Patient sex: F
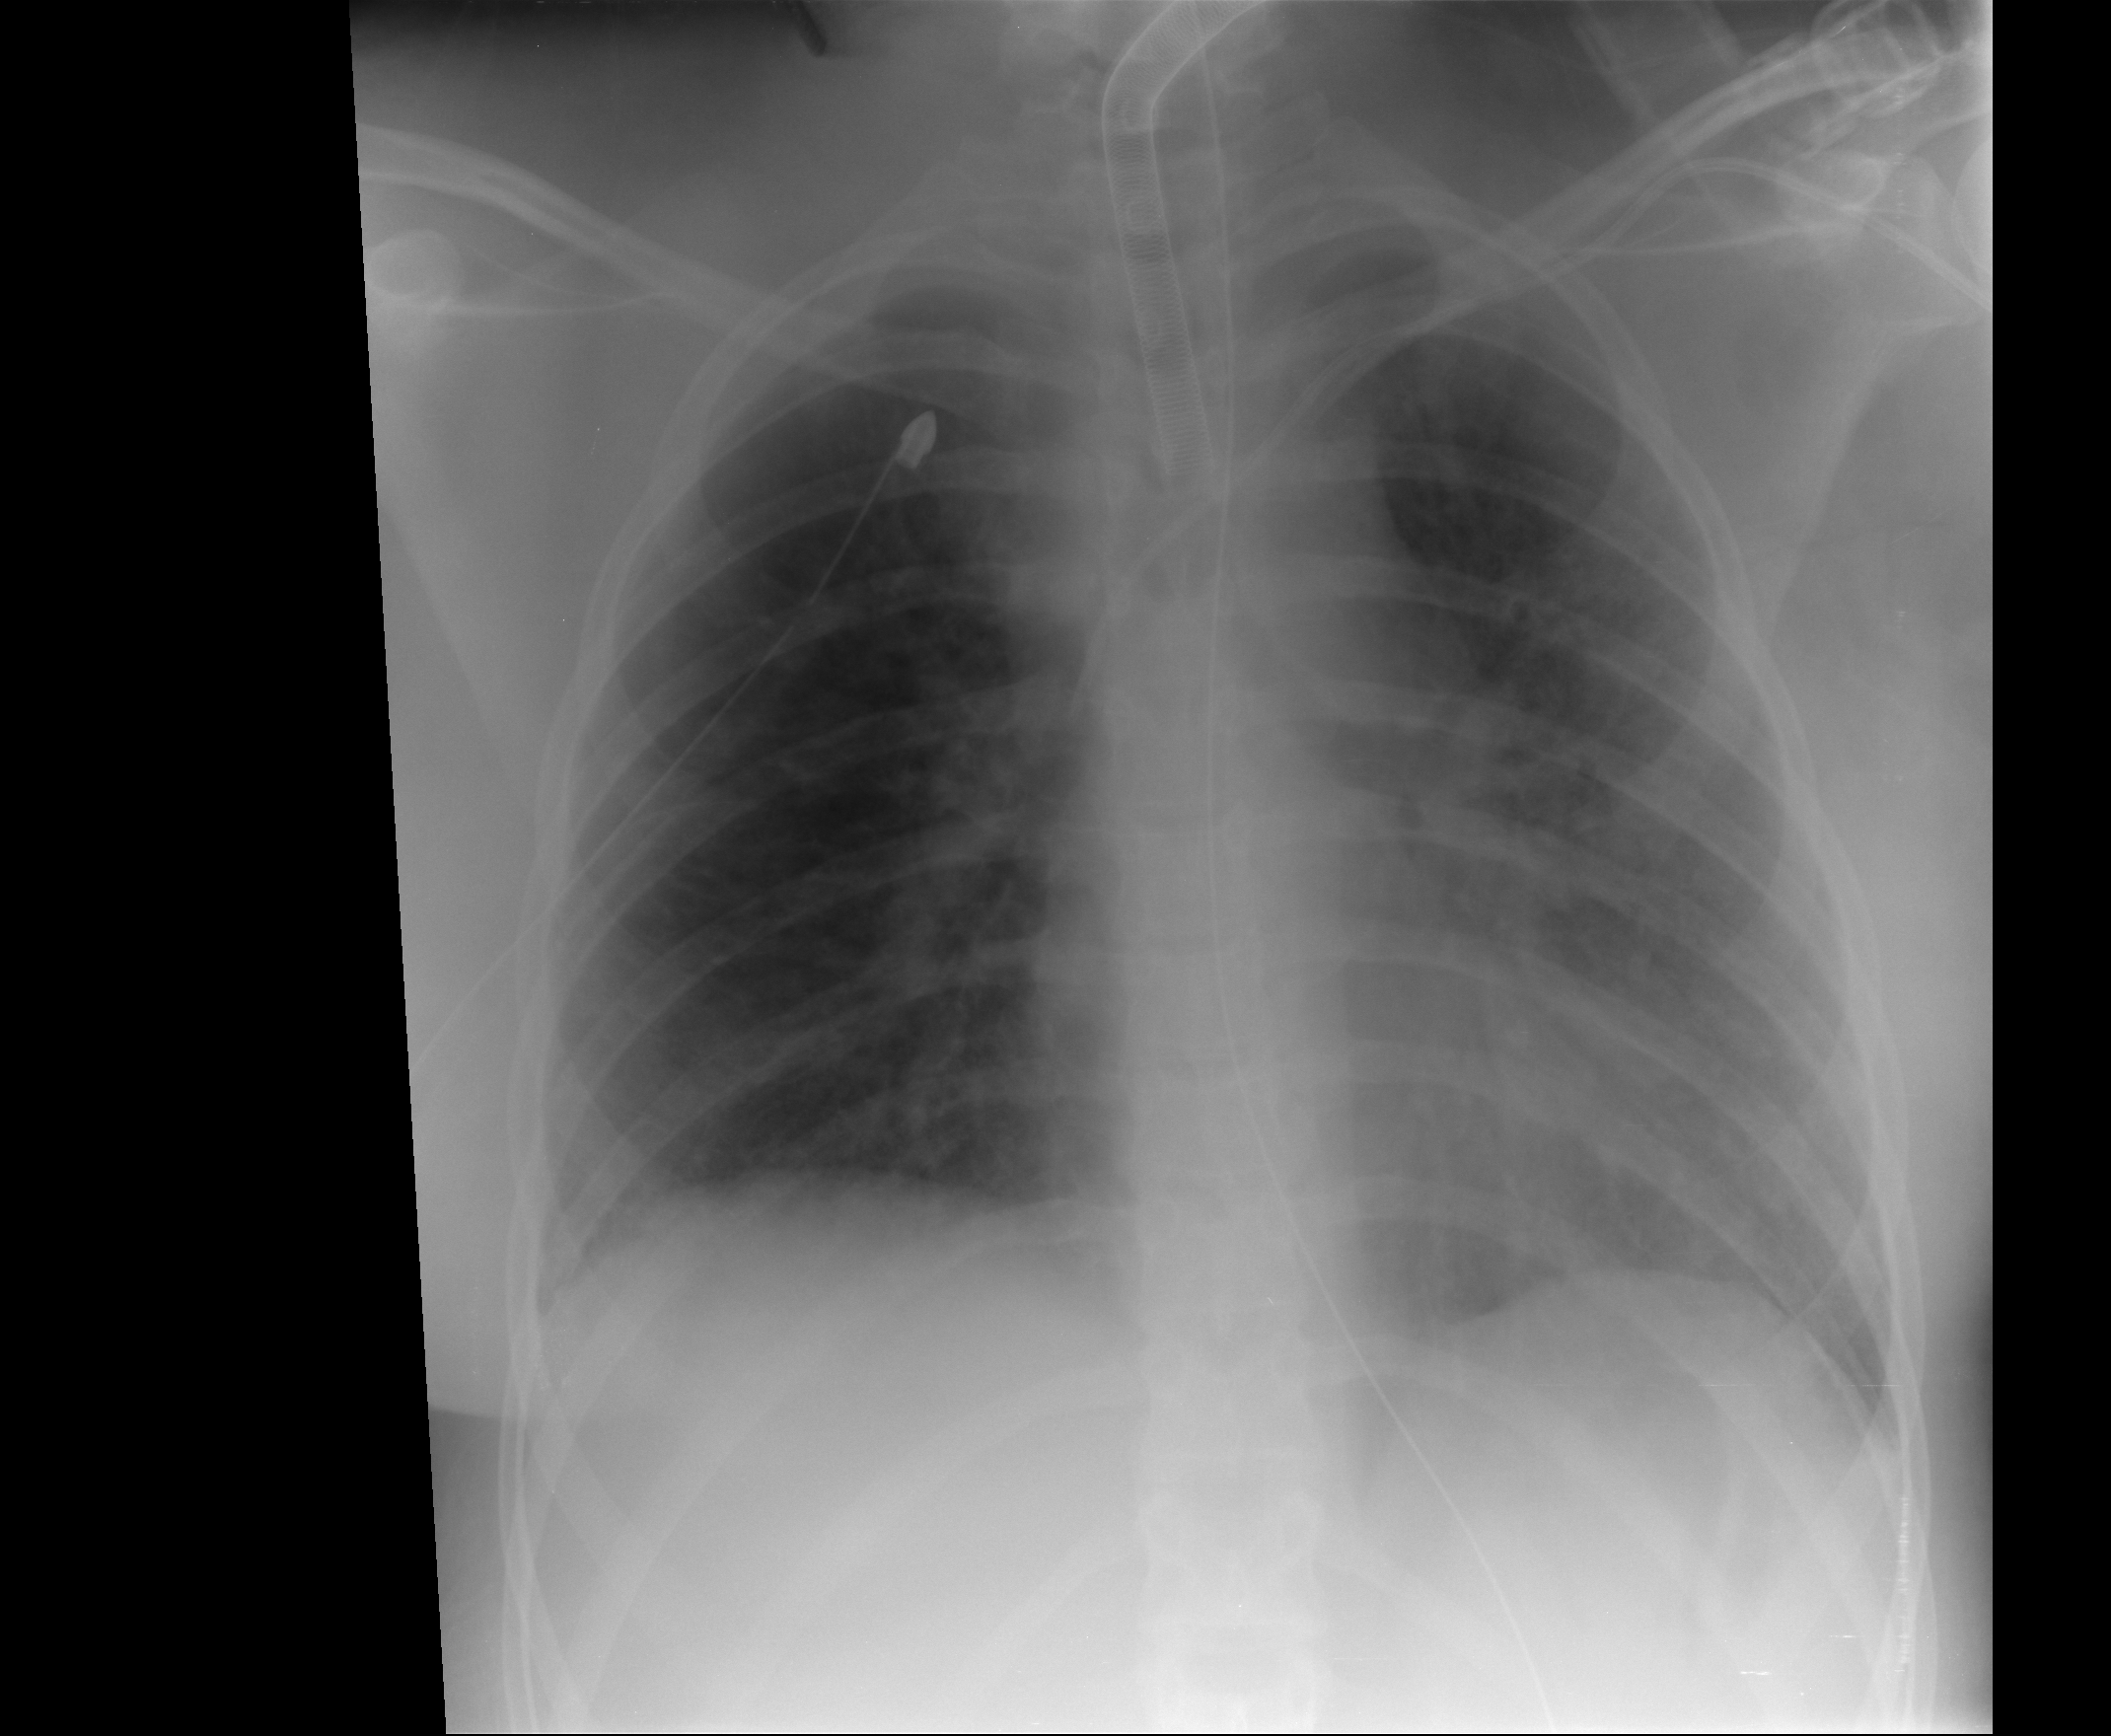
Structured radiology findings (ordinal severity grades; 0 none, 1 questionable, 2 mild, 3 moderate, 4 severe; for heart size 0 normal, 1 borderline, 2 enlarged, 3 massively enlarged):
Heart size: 0
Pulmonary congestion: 1
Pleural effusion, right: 1
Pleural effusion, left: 2
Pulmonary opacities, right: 0
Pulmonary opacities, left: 2
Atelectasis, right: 1
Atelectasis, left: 2